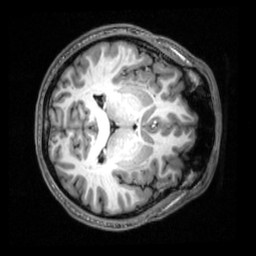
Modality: T1w
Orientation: axial
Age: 25
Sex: male
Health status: healthy
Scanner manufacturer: siemens
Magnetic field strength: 3 T
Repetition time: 2.53 s
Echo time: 0.00339 s